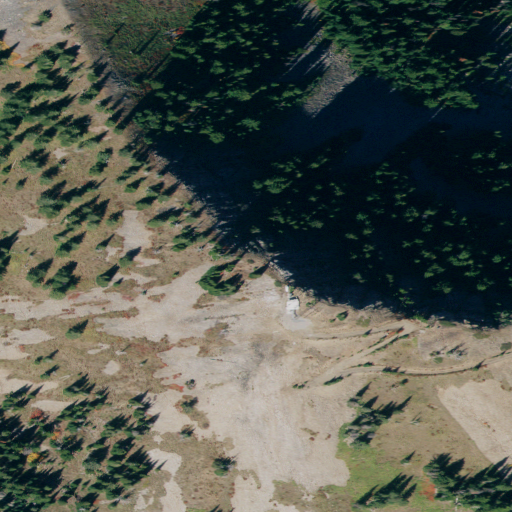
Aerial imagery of mountain in Idaho named Goose Peak containing evergreen forest, shrub, barren land, grassland, and high intensity development